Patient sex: F
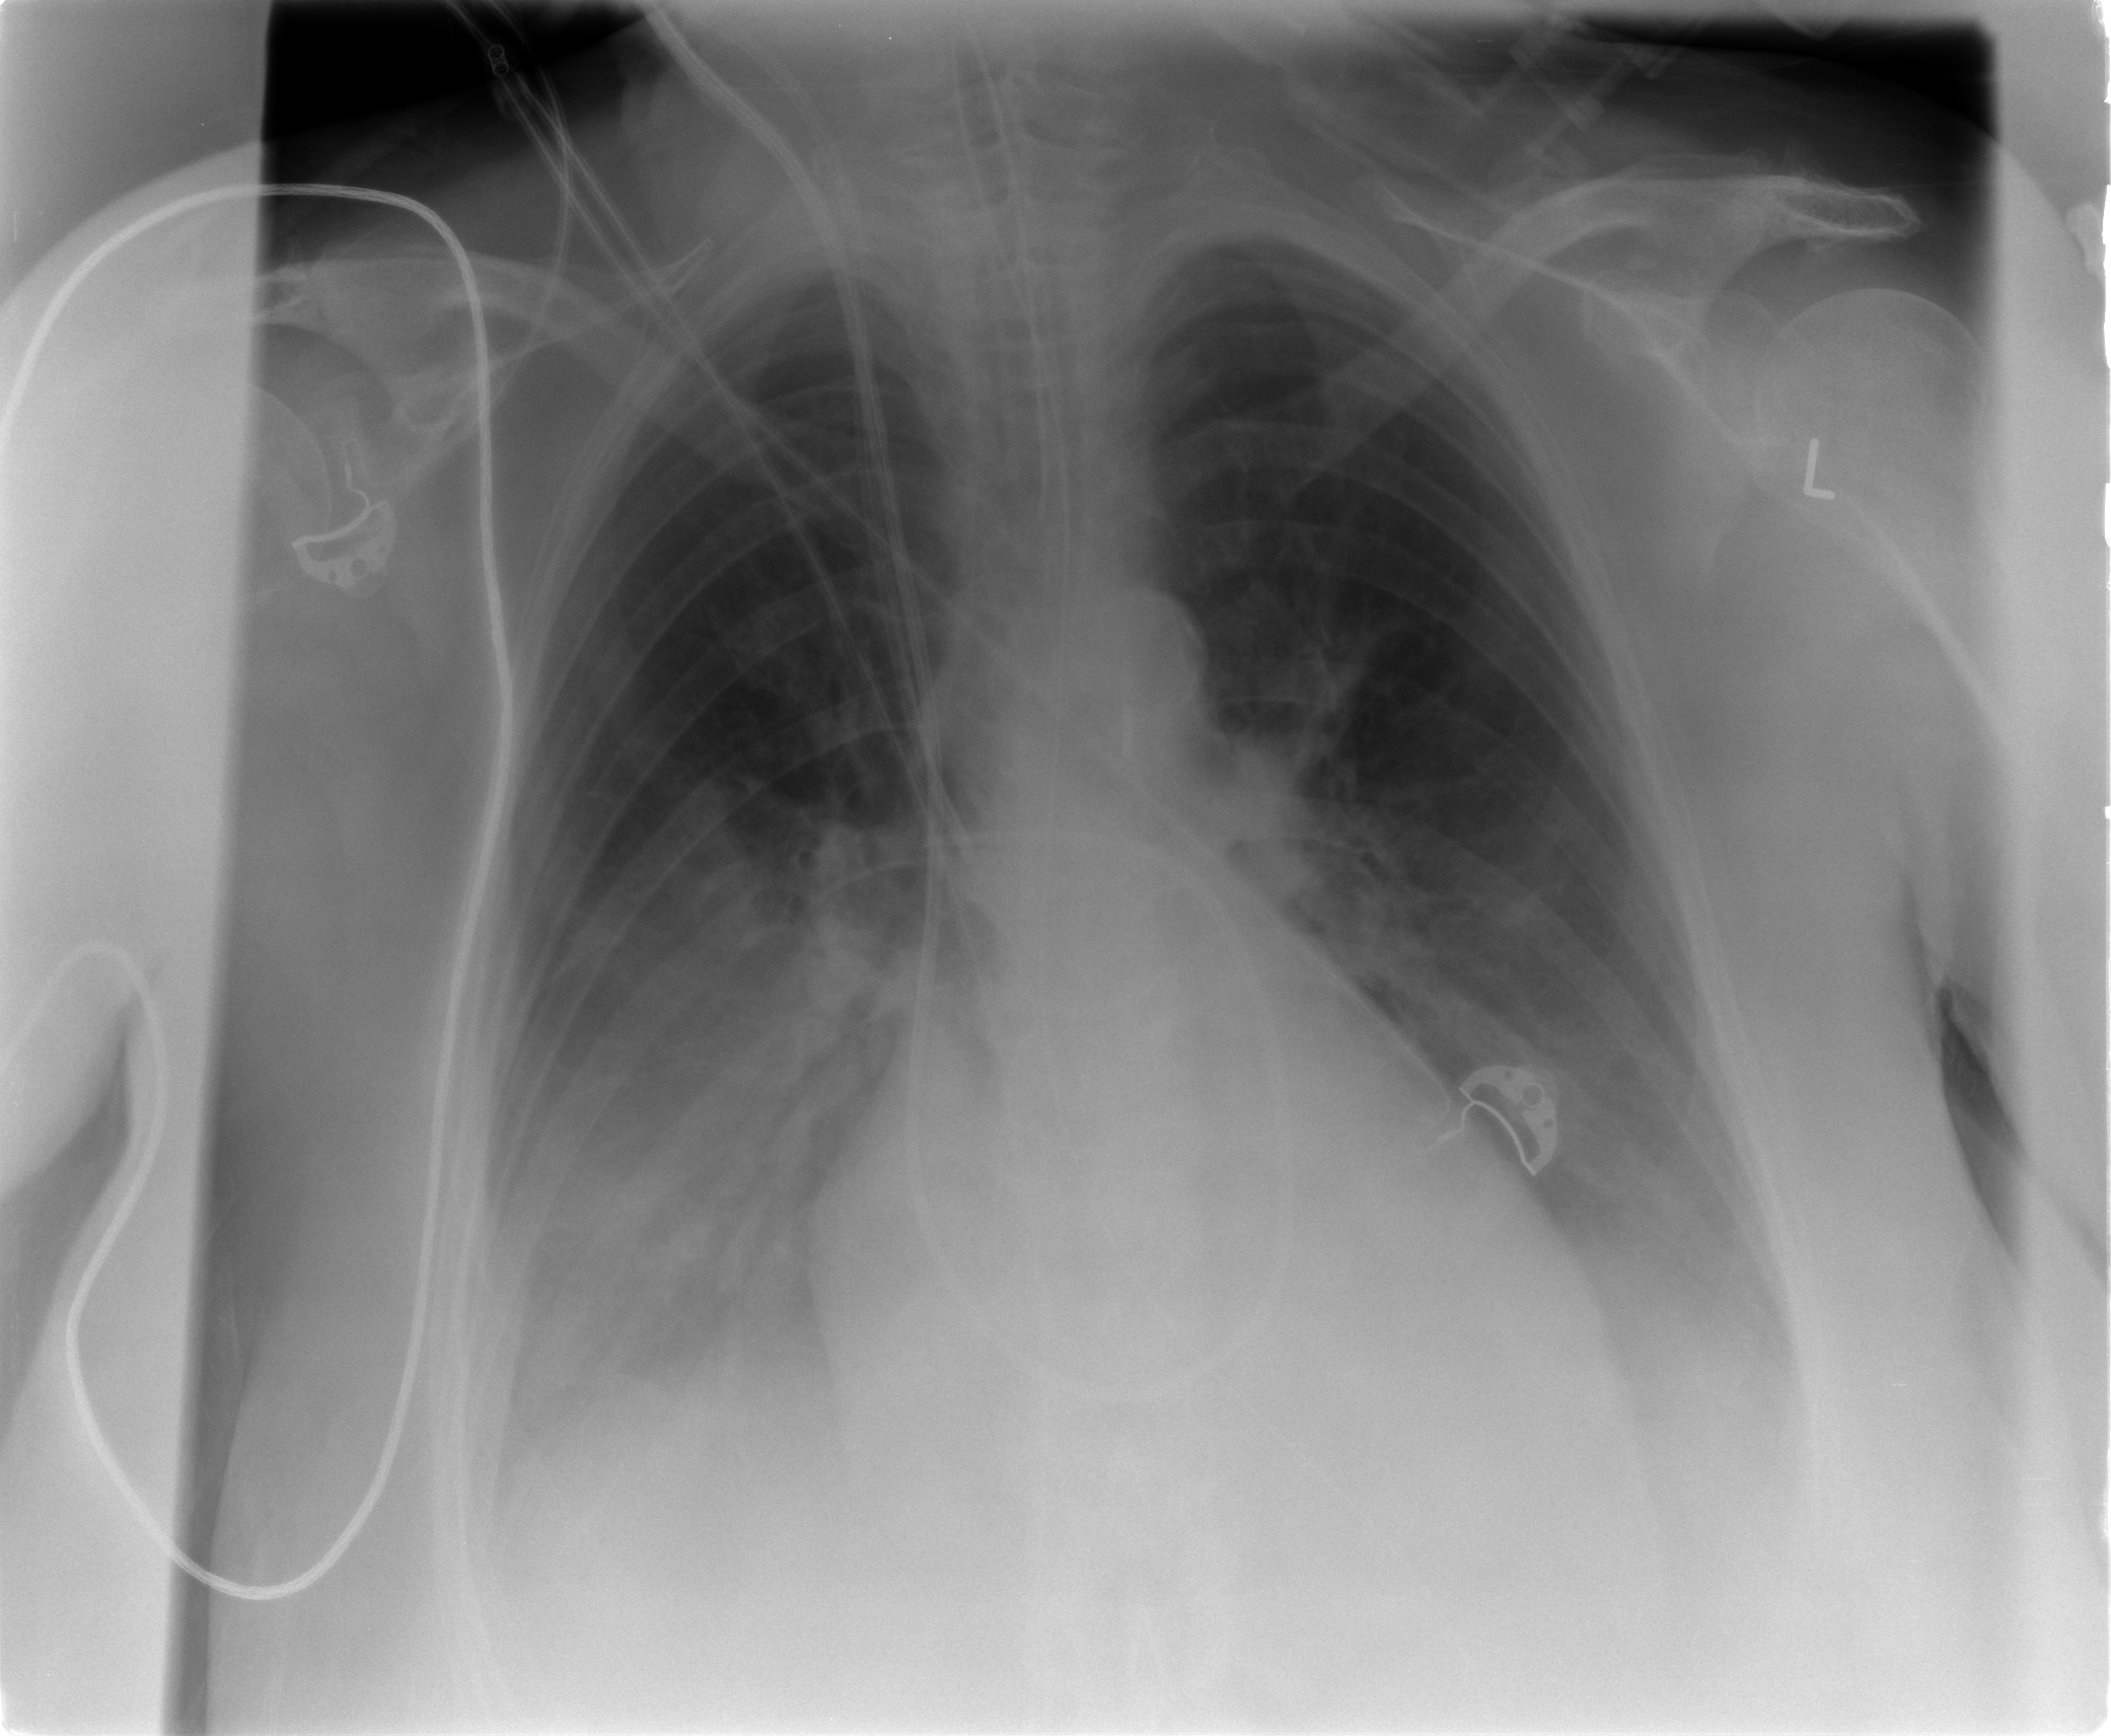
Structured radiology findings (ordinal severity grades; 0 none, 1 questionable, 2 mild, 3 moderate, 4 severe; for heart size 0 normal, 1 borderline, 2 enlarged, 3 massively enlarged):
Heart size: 2
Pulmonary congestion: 0
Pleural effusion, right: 2
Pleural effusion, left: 2
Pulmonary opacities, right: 2
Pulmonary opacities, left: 1
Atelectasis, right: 2
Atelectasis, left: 2